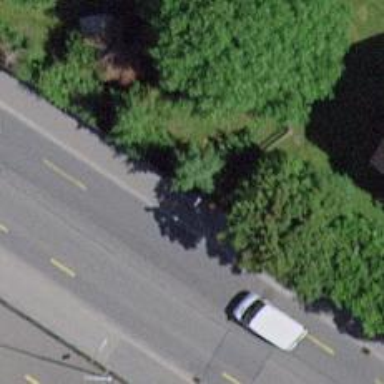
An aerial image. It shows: Bus stop with platform for public transport.